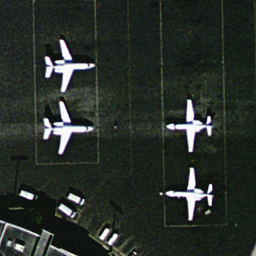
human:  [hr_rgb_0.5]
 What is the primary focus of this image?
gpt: airplane